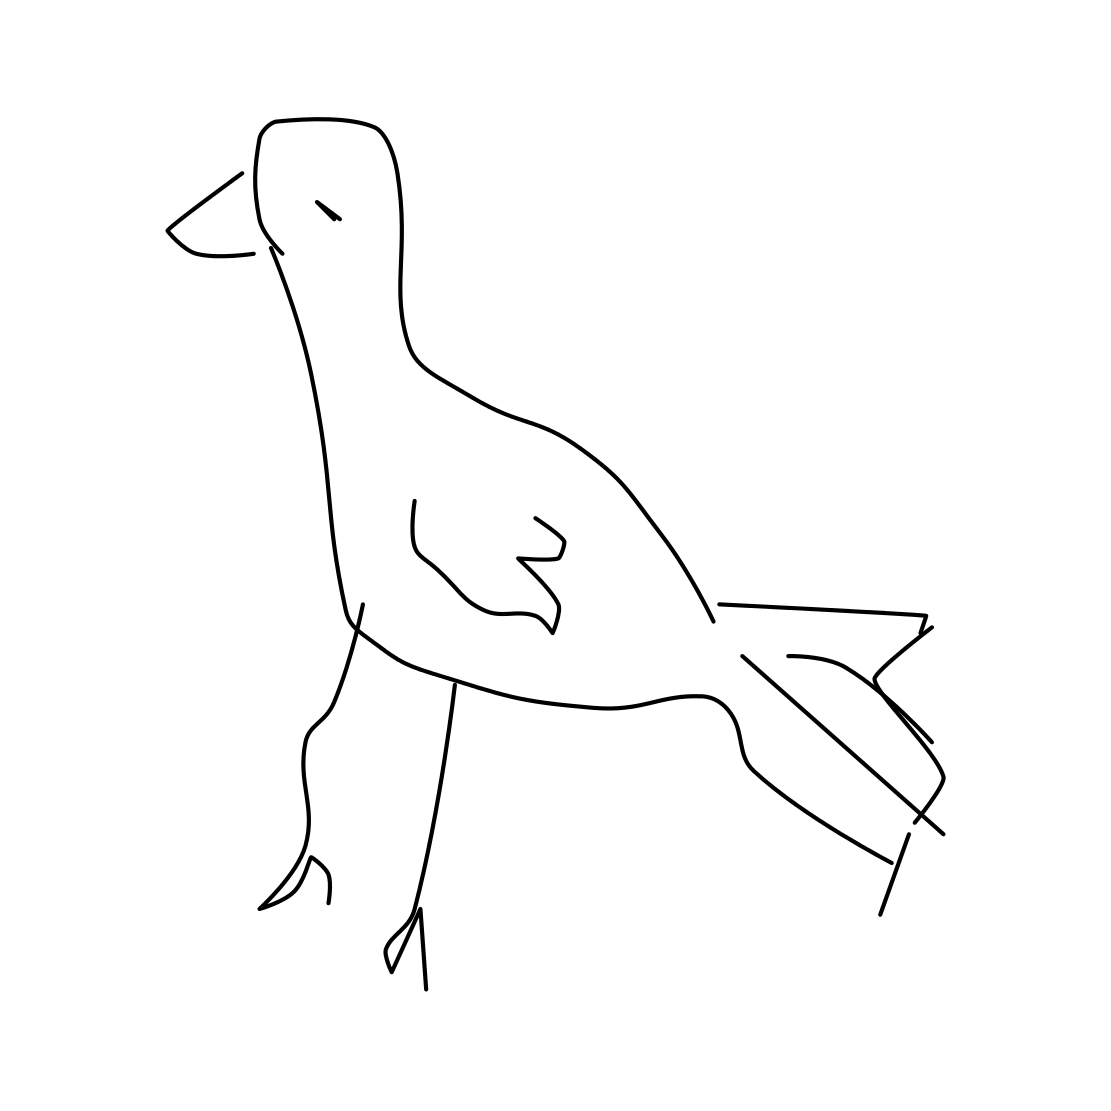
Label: standing bird